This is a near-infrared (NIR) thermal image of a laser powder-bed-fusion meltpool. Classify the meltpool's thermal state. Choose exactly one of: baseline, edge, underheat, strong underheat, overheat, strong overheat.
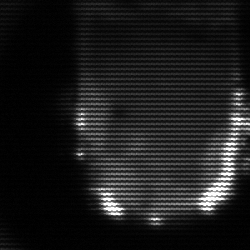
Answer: baseline